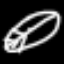
Label: leaf